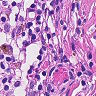
Metastatic tissue present: no